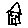
Label: house